Question: For some reason, the expand button the arrow points to in the screenshot below causes the view controller that initiated video playback to animate back over top of the video, but without stopping video playback which means you can still hear the audio even though the video is no longer visible. I've tried other movie control styles, but there are other problems with those (for example, no controls causes the player to play the entire video before dismissing, i.e. no 'Done' button).
Here is the code that initiates the video playback:
'''
player = [[MPMoviePlayerViewController alloc] initWithContentURL:movieURL];
[player setModalTransitionStyle:UIModalTransitionStyleCrossDissolve];
[[self navigationController] presentModalViewController:player animated:YES];
[[player moviePlayer] play];
'''
Any ideas/suggestions as to how I can either disable that button or receive its notification so I can respond accordingly?
Thanks.

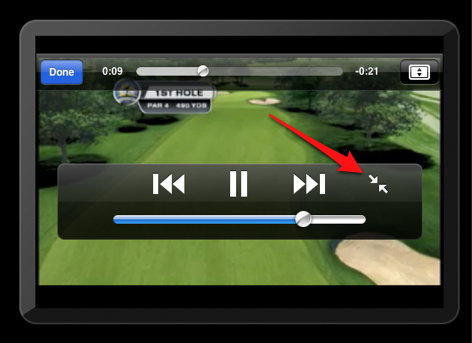
Answer: I can't find a solution to this, but I did find a workaround. I simply call '[player stop];' in my '-viewDidLoad' of the calling view controller. The outcome won't be what the user expects when they press that button, but it's better than allowing the video to continue to play when they press it.